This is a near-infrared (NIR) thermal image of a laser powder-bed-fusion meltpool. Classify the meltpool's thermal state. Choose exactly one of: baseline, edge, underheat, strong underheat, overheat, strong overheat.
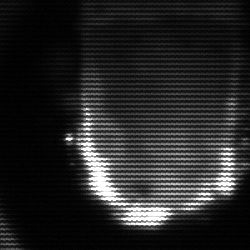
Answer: baseline